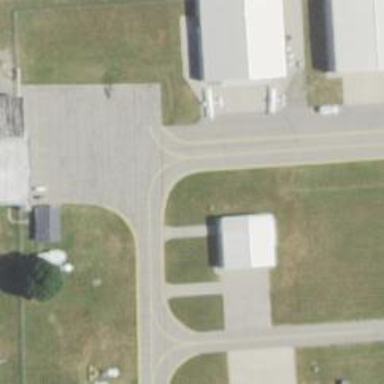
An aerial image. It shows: Image of taxiway at airport.